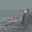
Label: 5